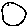
Label: moon